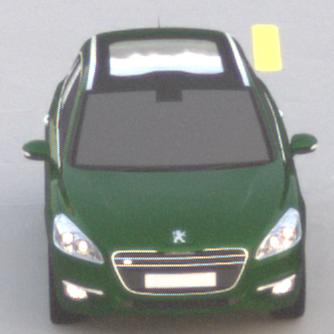
Make: Peugeot
Model: 508 SW 120 VTi
Detailed model: 508 (I) SW
Model produced from: 2011/03
Model produced until: 2014/05
Doors: 5
Color: green
Road condition: dry road
Daytime: sunrise or sunset
Contrast: low contrast